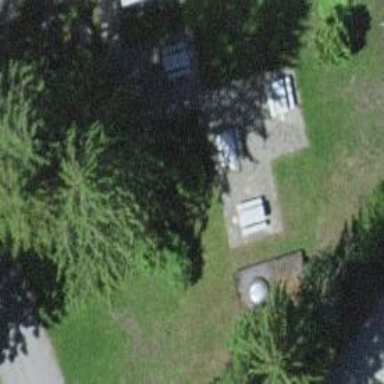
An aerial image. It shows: Picnic table made of concrete set up on leisure land.